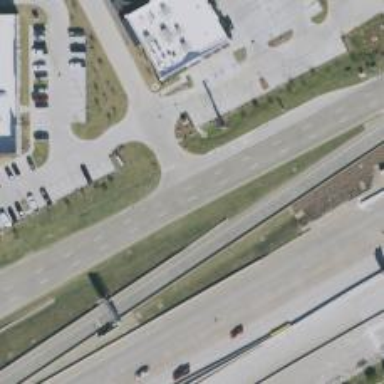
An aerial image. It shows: Secondary road with frontage road alongside.